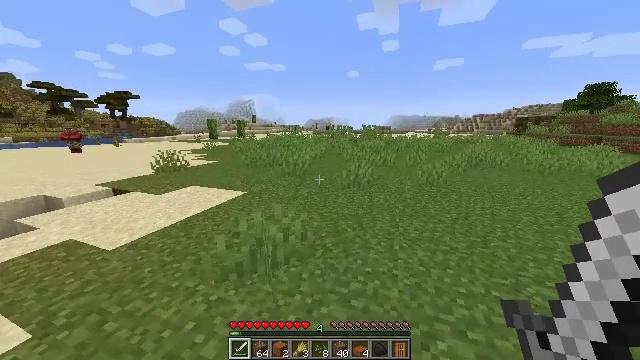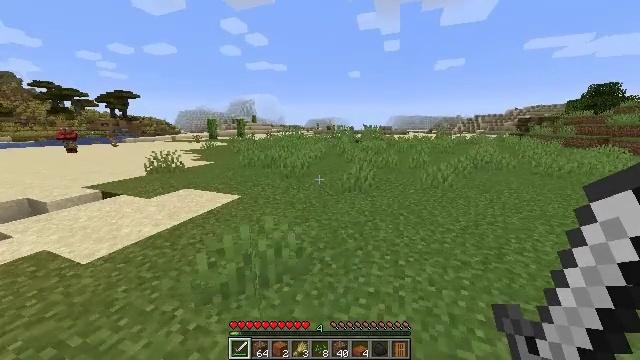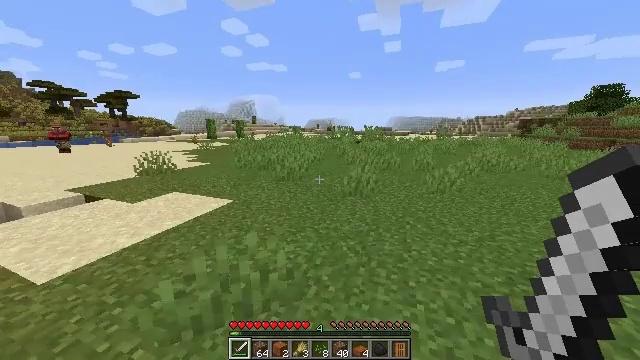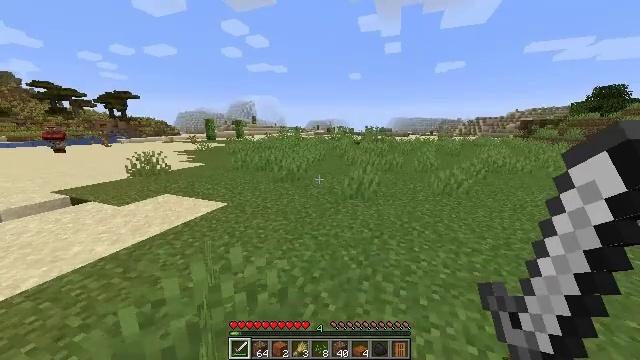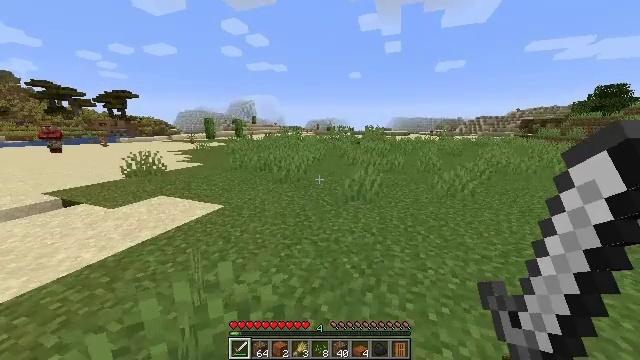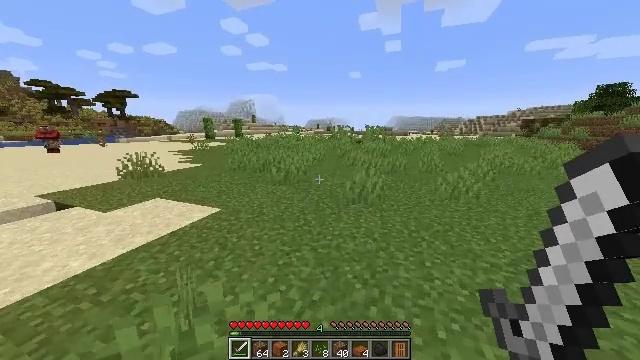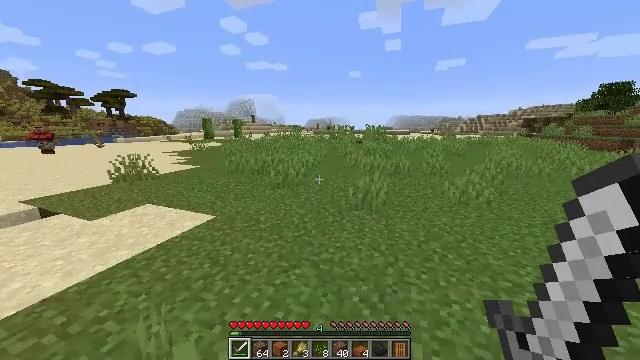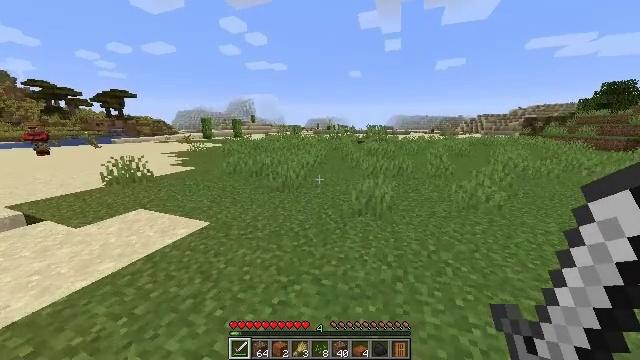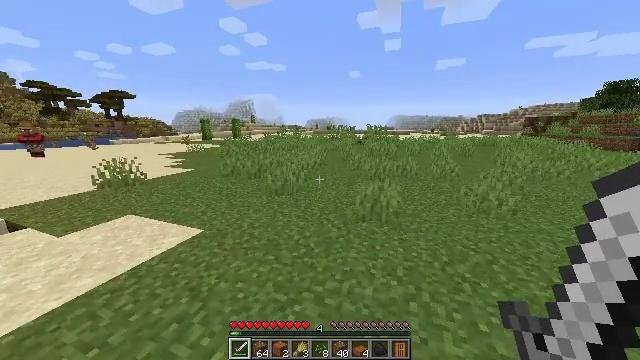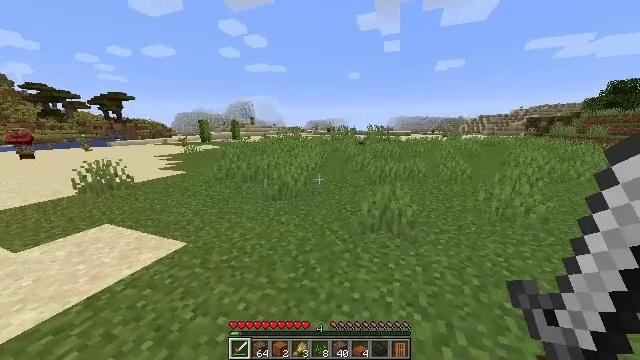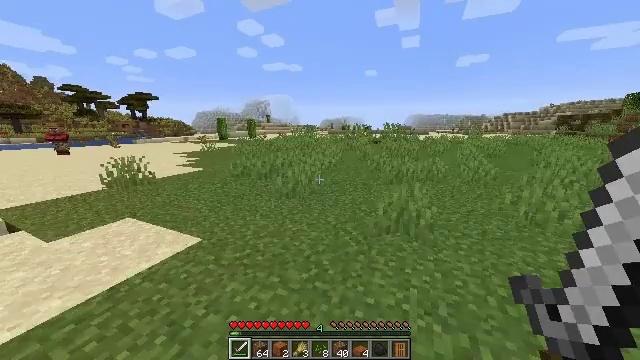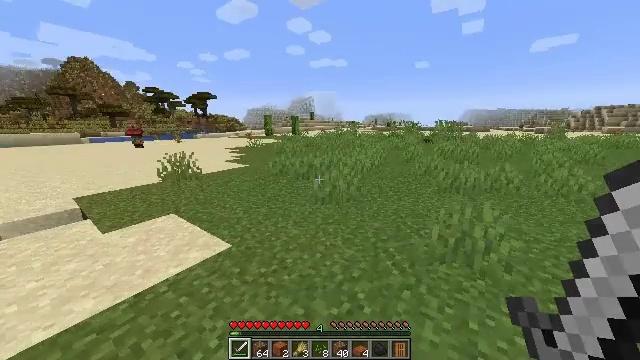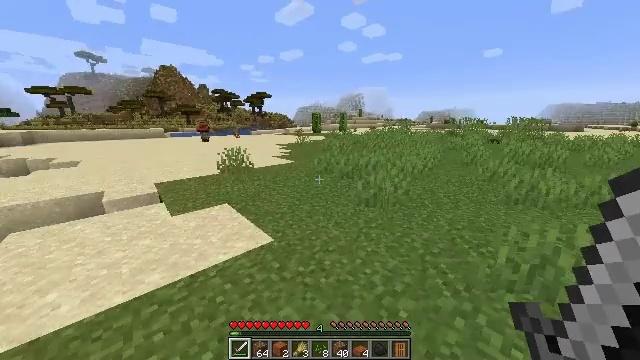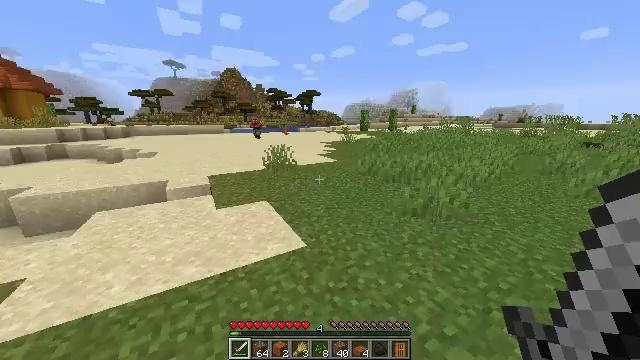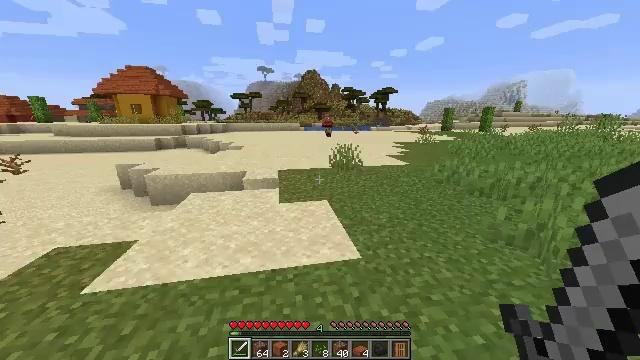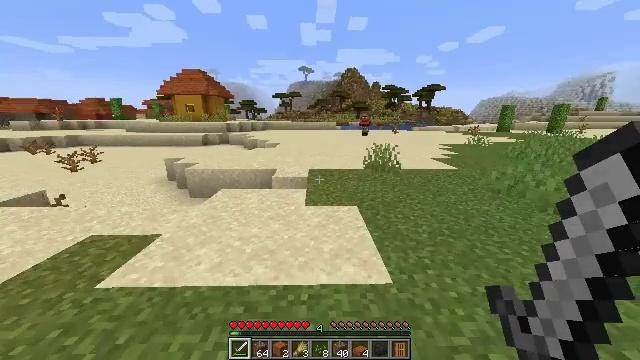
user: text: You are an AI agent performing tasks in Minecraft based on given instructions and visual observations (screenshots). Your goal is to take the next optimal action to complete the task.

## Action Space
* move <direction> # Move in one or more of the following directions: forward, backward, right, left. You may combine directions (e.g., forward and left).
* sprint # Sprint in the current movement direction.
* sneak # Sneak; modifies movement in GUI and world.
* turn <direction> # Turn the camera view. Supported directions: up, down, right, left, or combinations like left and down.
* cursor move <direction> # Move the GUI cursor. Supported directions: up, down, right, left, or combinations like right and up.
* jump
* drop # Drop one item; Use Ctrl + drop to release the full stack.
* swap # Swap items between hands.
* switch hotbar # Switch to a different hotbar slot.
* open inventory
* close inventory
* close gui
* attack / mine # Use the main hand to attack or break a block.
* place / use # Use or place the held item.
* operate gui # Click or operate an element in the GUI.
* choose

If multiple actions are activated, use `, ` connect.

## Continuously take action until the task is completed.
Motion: motion action
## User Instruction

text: Gather sand from the desert.
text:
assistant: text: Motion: move forward, sprint
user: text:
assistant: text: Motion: move forward, sprint
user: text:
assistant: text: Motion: move forward, sprint
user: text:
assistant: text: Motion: move forward, sprint
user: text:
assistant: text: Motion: move forward, sprint
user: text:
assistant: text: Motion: move forward, sprint
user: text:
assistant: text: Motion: move forward, sprint
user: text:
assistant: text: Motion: move forward, sprint
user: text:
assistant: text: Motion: move forward, sprint
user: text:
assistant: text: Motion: move forward, sprint, turn left
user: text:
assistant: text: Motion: move forward, sprint, turn left
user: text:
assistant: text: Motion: move forward, sprint, turn left
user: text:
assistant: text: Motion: move forward, sprint, turn left
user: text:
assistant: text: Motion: move forward, sprint, turn left
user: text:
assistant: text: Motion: move forward, sprint, turn left
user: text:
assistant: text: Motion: move forward, sprint, turn left
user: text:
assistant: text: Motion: move forward, sprint, turn left
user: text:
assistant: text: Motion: move forward, sprint, turn left
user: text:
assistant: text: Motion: move forward, sprint, turn left
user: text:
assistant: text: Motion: move forward, sprint
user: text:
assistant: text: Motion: move forward, sprint
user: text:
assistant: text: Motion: move forward, sprint
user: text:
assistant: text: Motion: move forward, sprint
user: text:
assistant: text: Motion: move forward, sprint
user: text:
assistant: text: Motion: move forward, sprint
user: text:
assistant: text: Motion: move forward, sprint
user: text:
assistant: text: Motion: move forward, sprint
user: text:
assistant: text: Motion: move forward, sprint
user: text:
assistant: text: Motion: move forward, sprint
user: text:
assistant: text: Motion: move forward, sprint